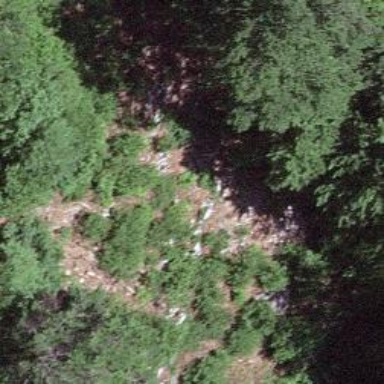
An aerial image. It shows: Natural cliff.